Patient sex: M
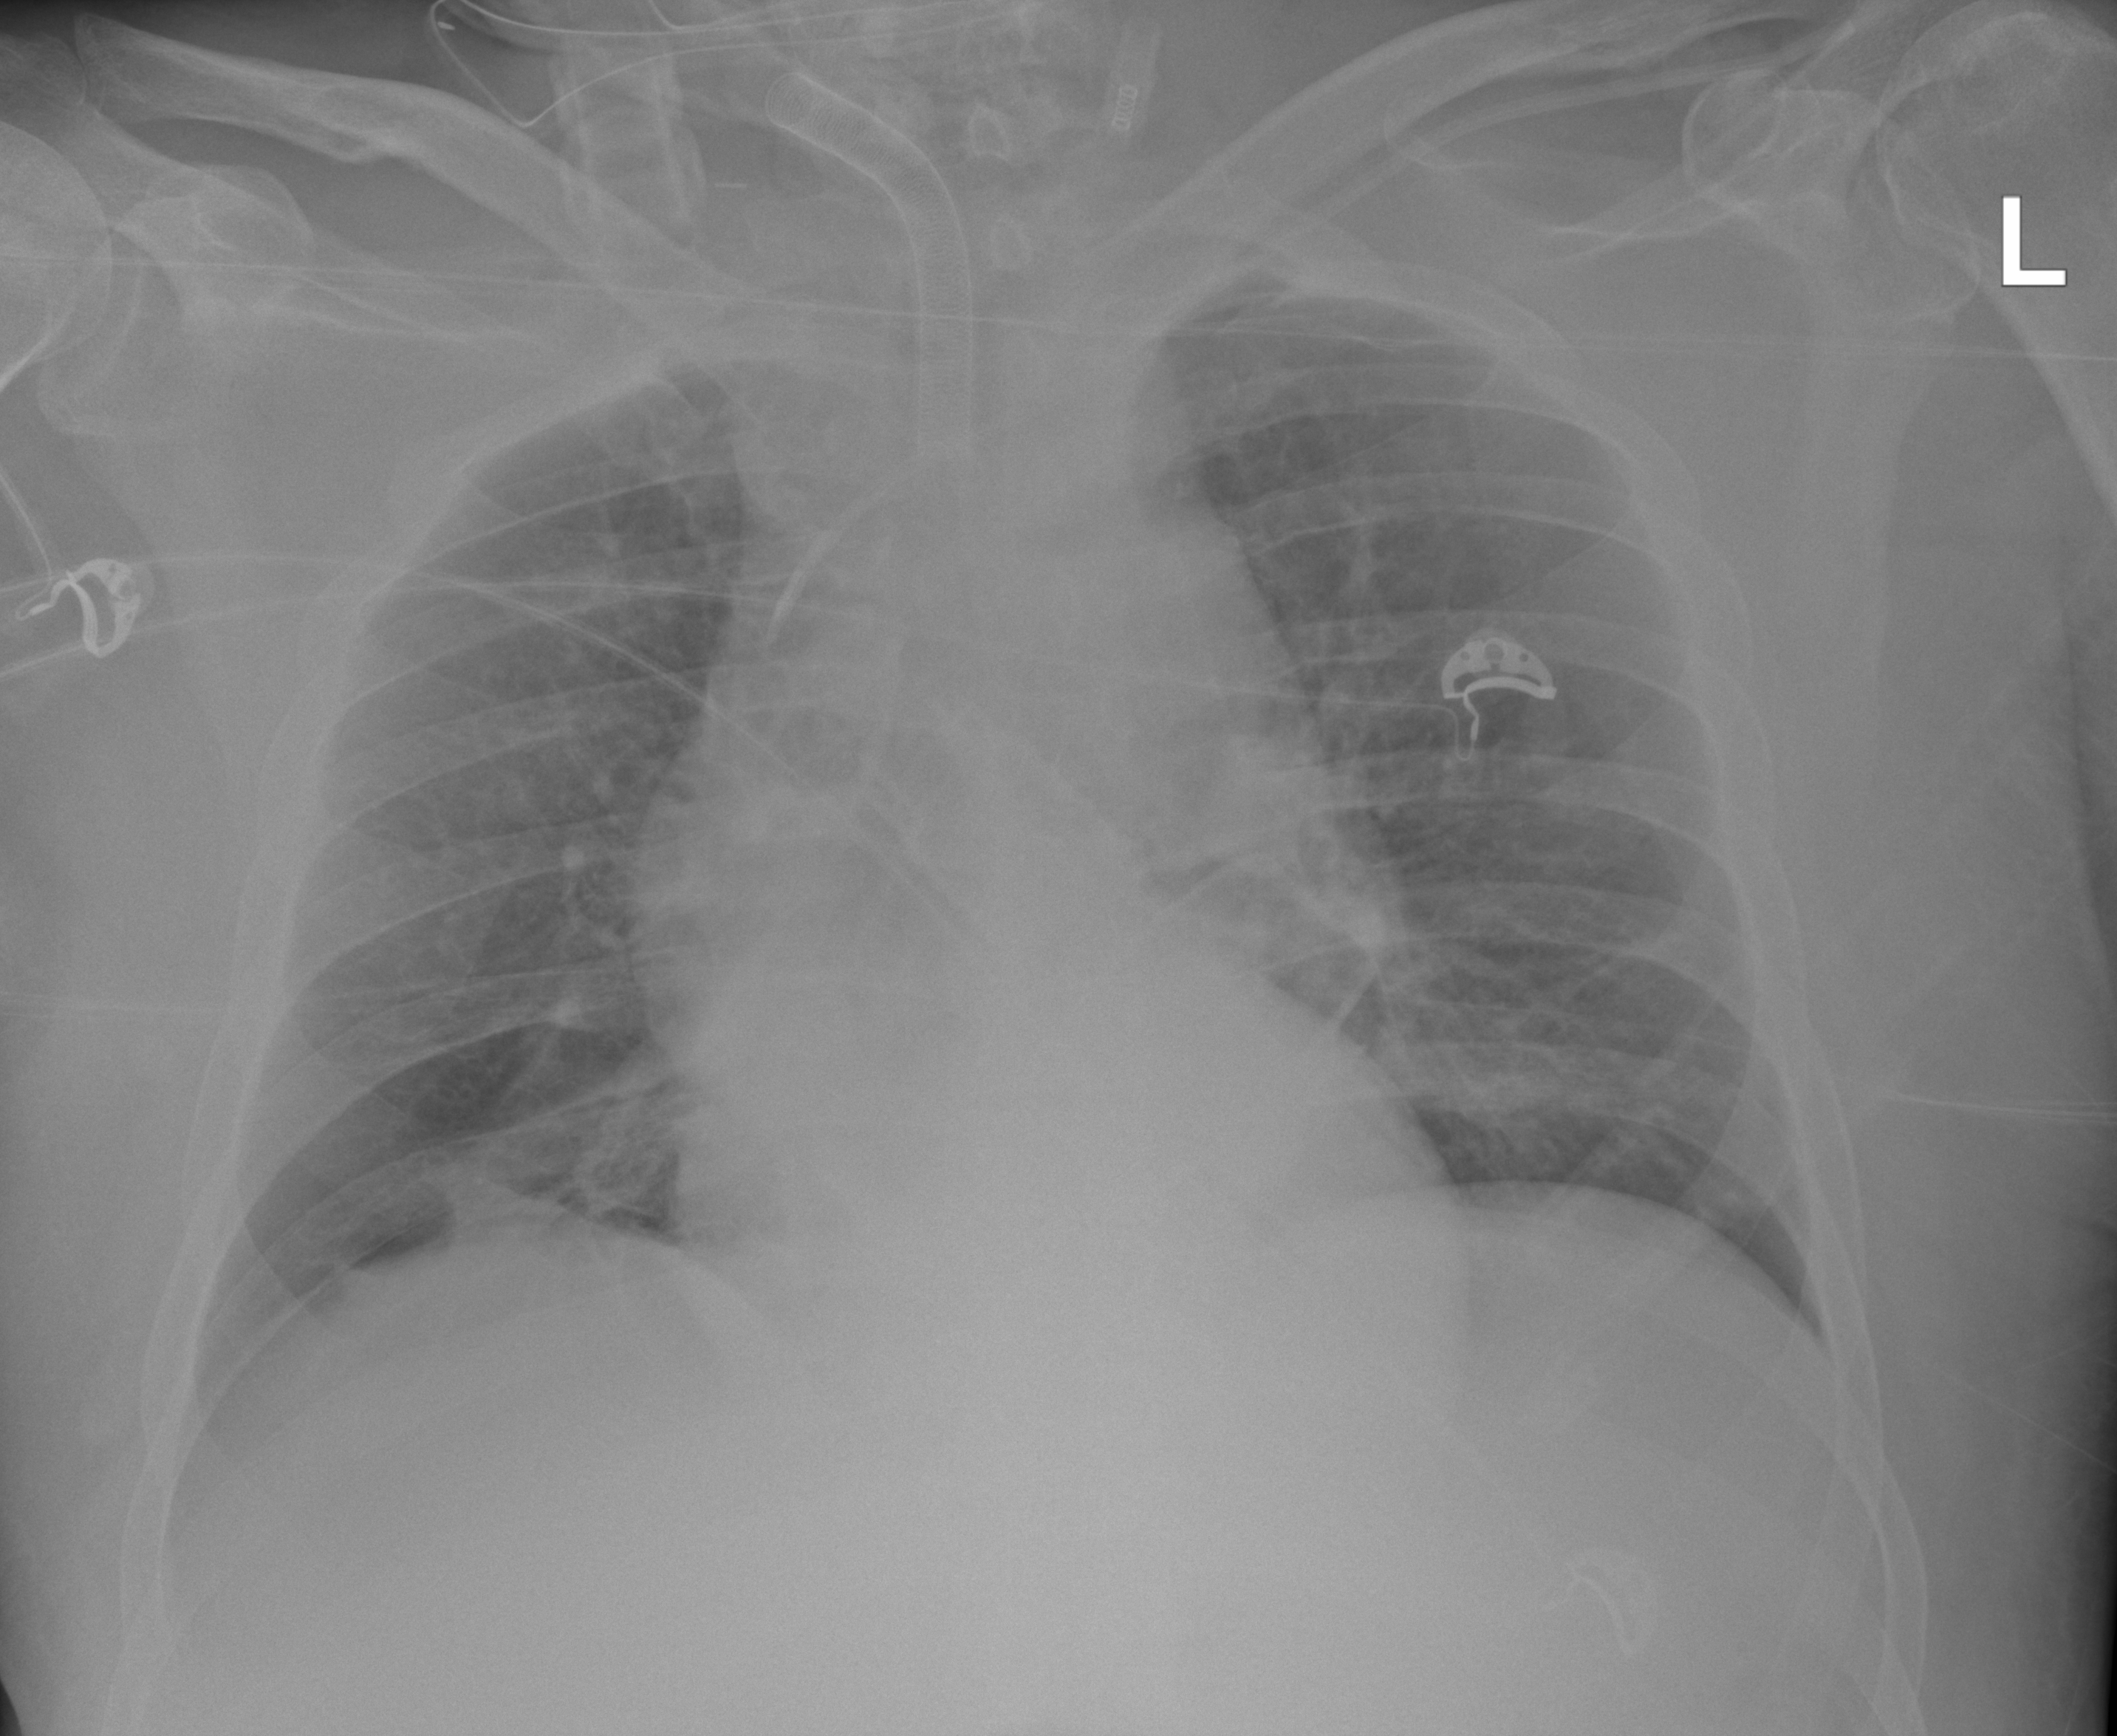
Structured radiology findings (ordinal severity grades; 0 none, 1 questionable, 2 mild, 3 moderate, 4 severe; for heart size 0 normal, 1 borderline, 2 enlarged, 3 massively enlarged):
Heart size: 1
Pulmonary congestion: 1
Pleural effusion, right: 1
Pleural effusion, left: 0
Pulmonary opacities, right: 0
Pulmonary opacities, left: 0
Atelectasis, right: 2
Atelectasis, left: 0